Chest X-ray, PA view. Patient: 59 years old, sex F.
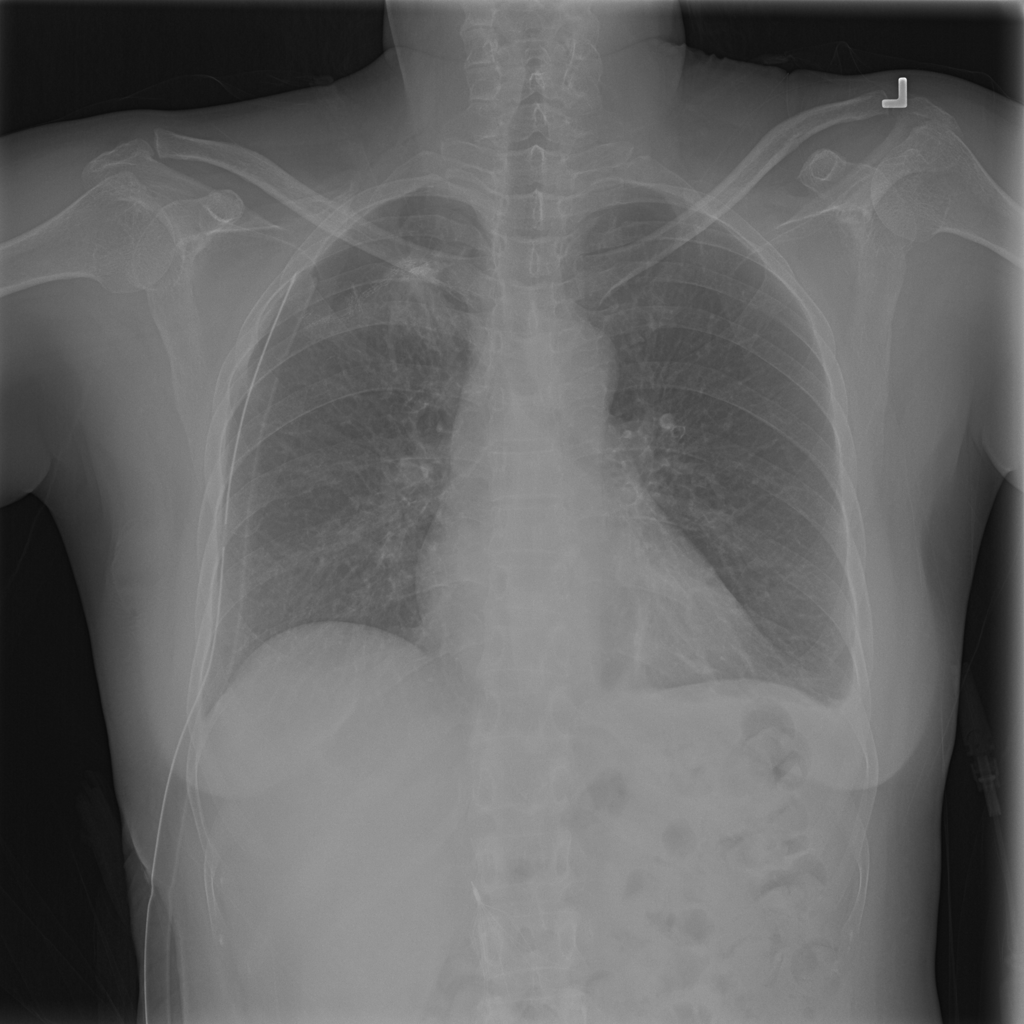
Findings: Pneumothorax